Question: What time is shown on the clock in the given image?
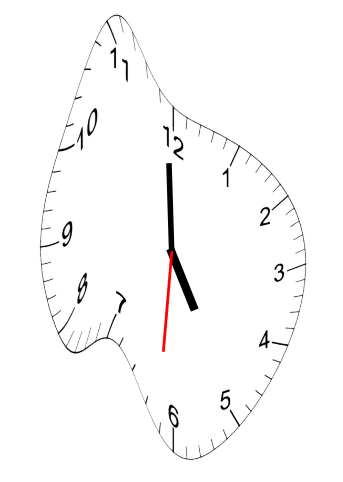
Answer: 04:59:31